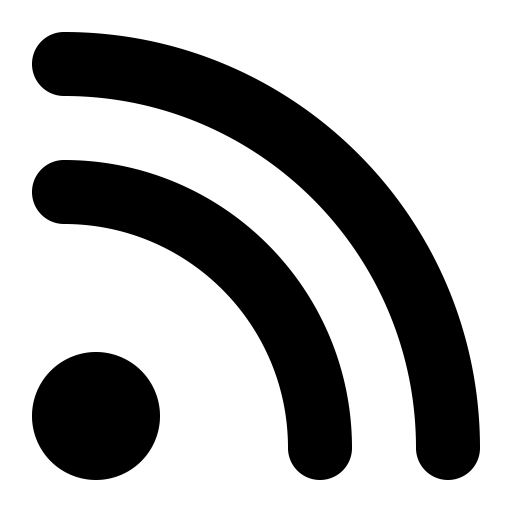
Tags: icon, FontAwesome, fa-icon, solid, rss